Field crop: maize
Growth stage: 1
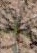
Species: salsola